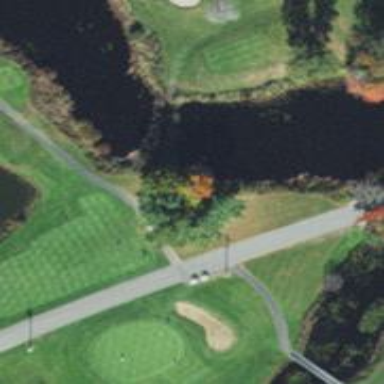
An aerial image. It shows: Grassy area designated as golf tee.